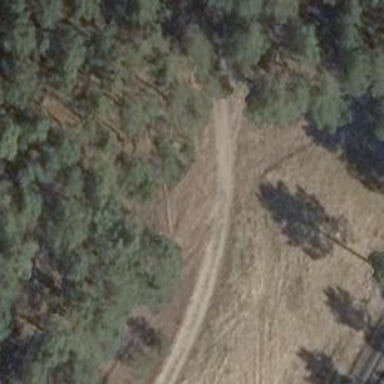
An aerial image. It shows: Sandy track road.